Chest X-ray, PA view. Patient: 41 years old, sex M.
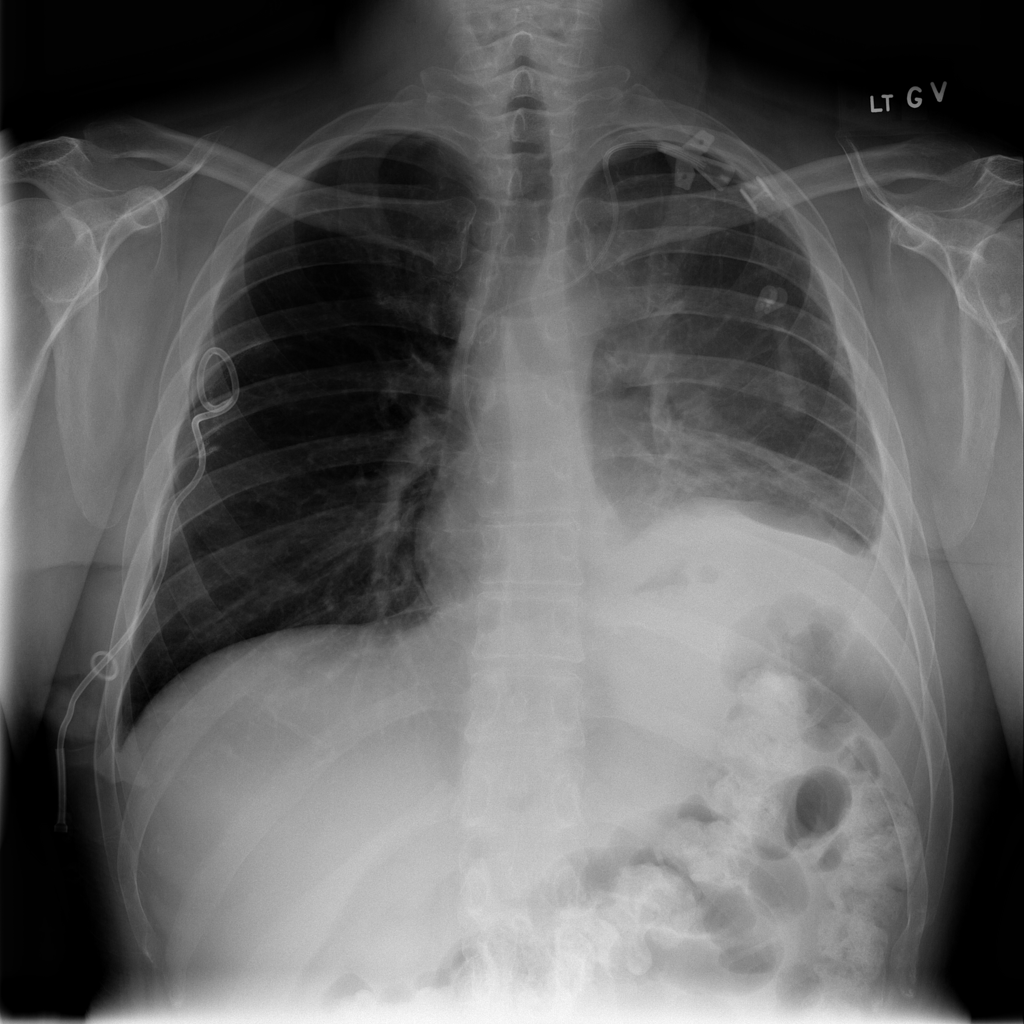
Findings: Effusion